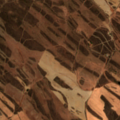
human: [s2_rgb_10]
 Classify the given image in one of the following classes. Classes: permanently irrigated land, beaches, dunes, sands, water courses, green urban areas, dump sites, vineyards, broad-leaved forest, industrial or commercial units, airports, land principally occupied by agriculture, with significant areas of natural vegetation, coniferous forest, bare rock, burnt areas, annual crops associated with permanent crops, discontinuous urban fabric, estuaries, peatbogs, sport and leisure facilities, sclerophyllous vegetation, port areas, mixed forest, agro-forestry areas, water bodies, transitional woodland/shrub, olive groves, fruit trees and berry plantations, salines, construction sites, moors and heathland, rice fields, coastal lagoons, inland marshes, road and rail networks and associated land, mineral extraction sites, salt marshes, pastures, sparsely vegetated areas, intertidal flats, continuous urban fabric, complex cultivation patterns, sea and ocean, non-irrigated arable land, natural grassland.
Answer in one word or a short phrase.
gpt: non-irrigated arable land, land principally occupied by agriculture, with significant areas of natural vegetation, agro-forestry areas, coniferous forest